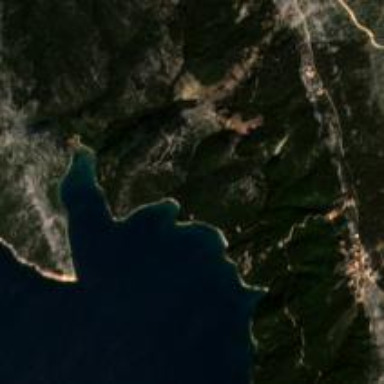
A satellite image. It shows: Beautiful bay with natural surroundings.